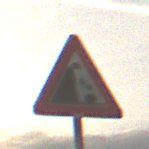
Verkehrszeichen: SteinschlagLinks
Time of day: SunriseSunset
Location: Outdoor (Nature)
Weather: PartlyCloudy
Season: NotSpecified
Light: Natural